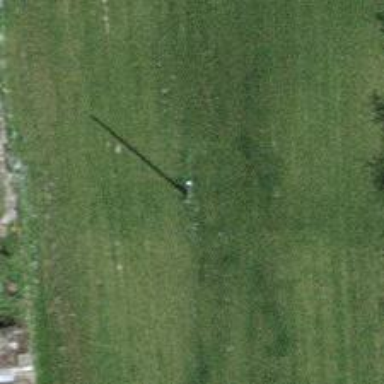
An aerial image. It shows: Minor power line.